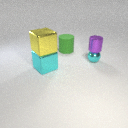
large cyan metal cube below large yellow metal cube